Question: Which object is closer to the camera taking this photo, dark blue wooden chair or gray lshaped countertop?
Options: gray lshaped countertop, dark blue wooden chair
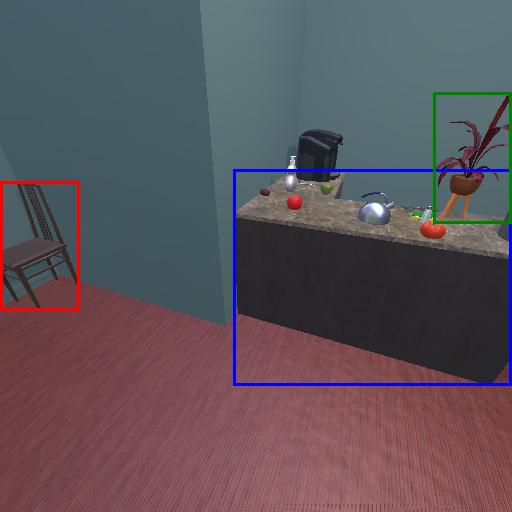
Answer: gray lshaped countertop